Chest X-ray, PA view. Patient: 39 years old, sex F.
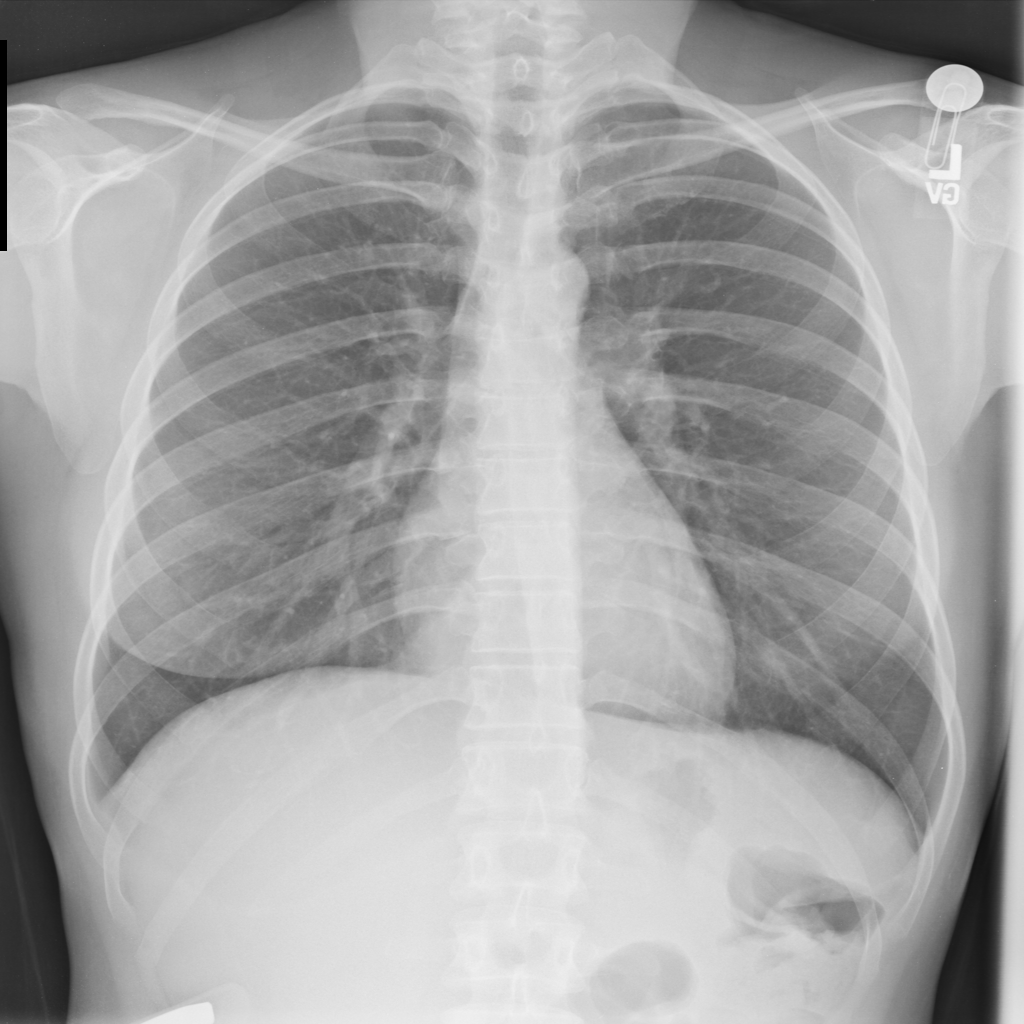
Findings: No Finding